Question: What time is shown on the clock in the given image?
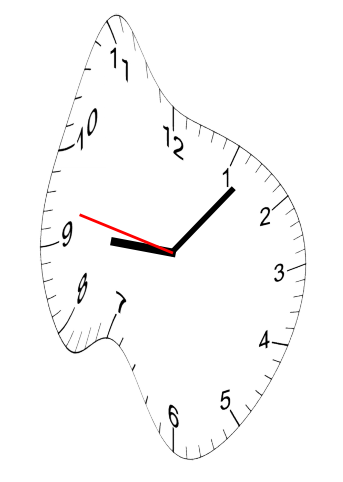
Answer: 09:06:47